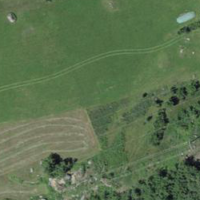
EUNIS habitat code: 24
Species observed at this site:
Dendrocopos major
Turdus viscivorus
Aegithalos caudatus
Buteo buteo
Sylvia atricapilla
Spinus spinus
Phylloscopus collybita
Poecile palustris
Erithacus rubecula
Pica pica
Phoenicurus ochruros
Nucifraga caryocatactes
Garrulus glandarius
Periparus ater
Cyanistes caeruleus
Lophophanes cristatus
Sturnus vulgaris
Chloris chloris
Troglodytes troglodytes
Pyrrhula pyrrhula
Corvus cornix
Fringilla coelebs
Regulus ignicapilla
Passer domesticus
Ptyonoprogne rupestris
Carduelis carduelis
Turdus merula
Fringilla montifringilla
Parus major
Regulus regulus
Cinclus cinclus
Motacilla alba